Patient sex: M
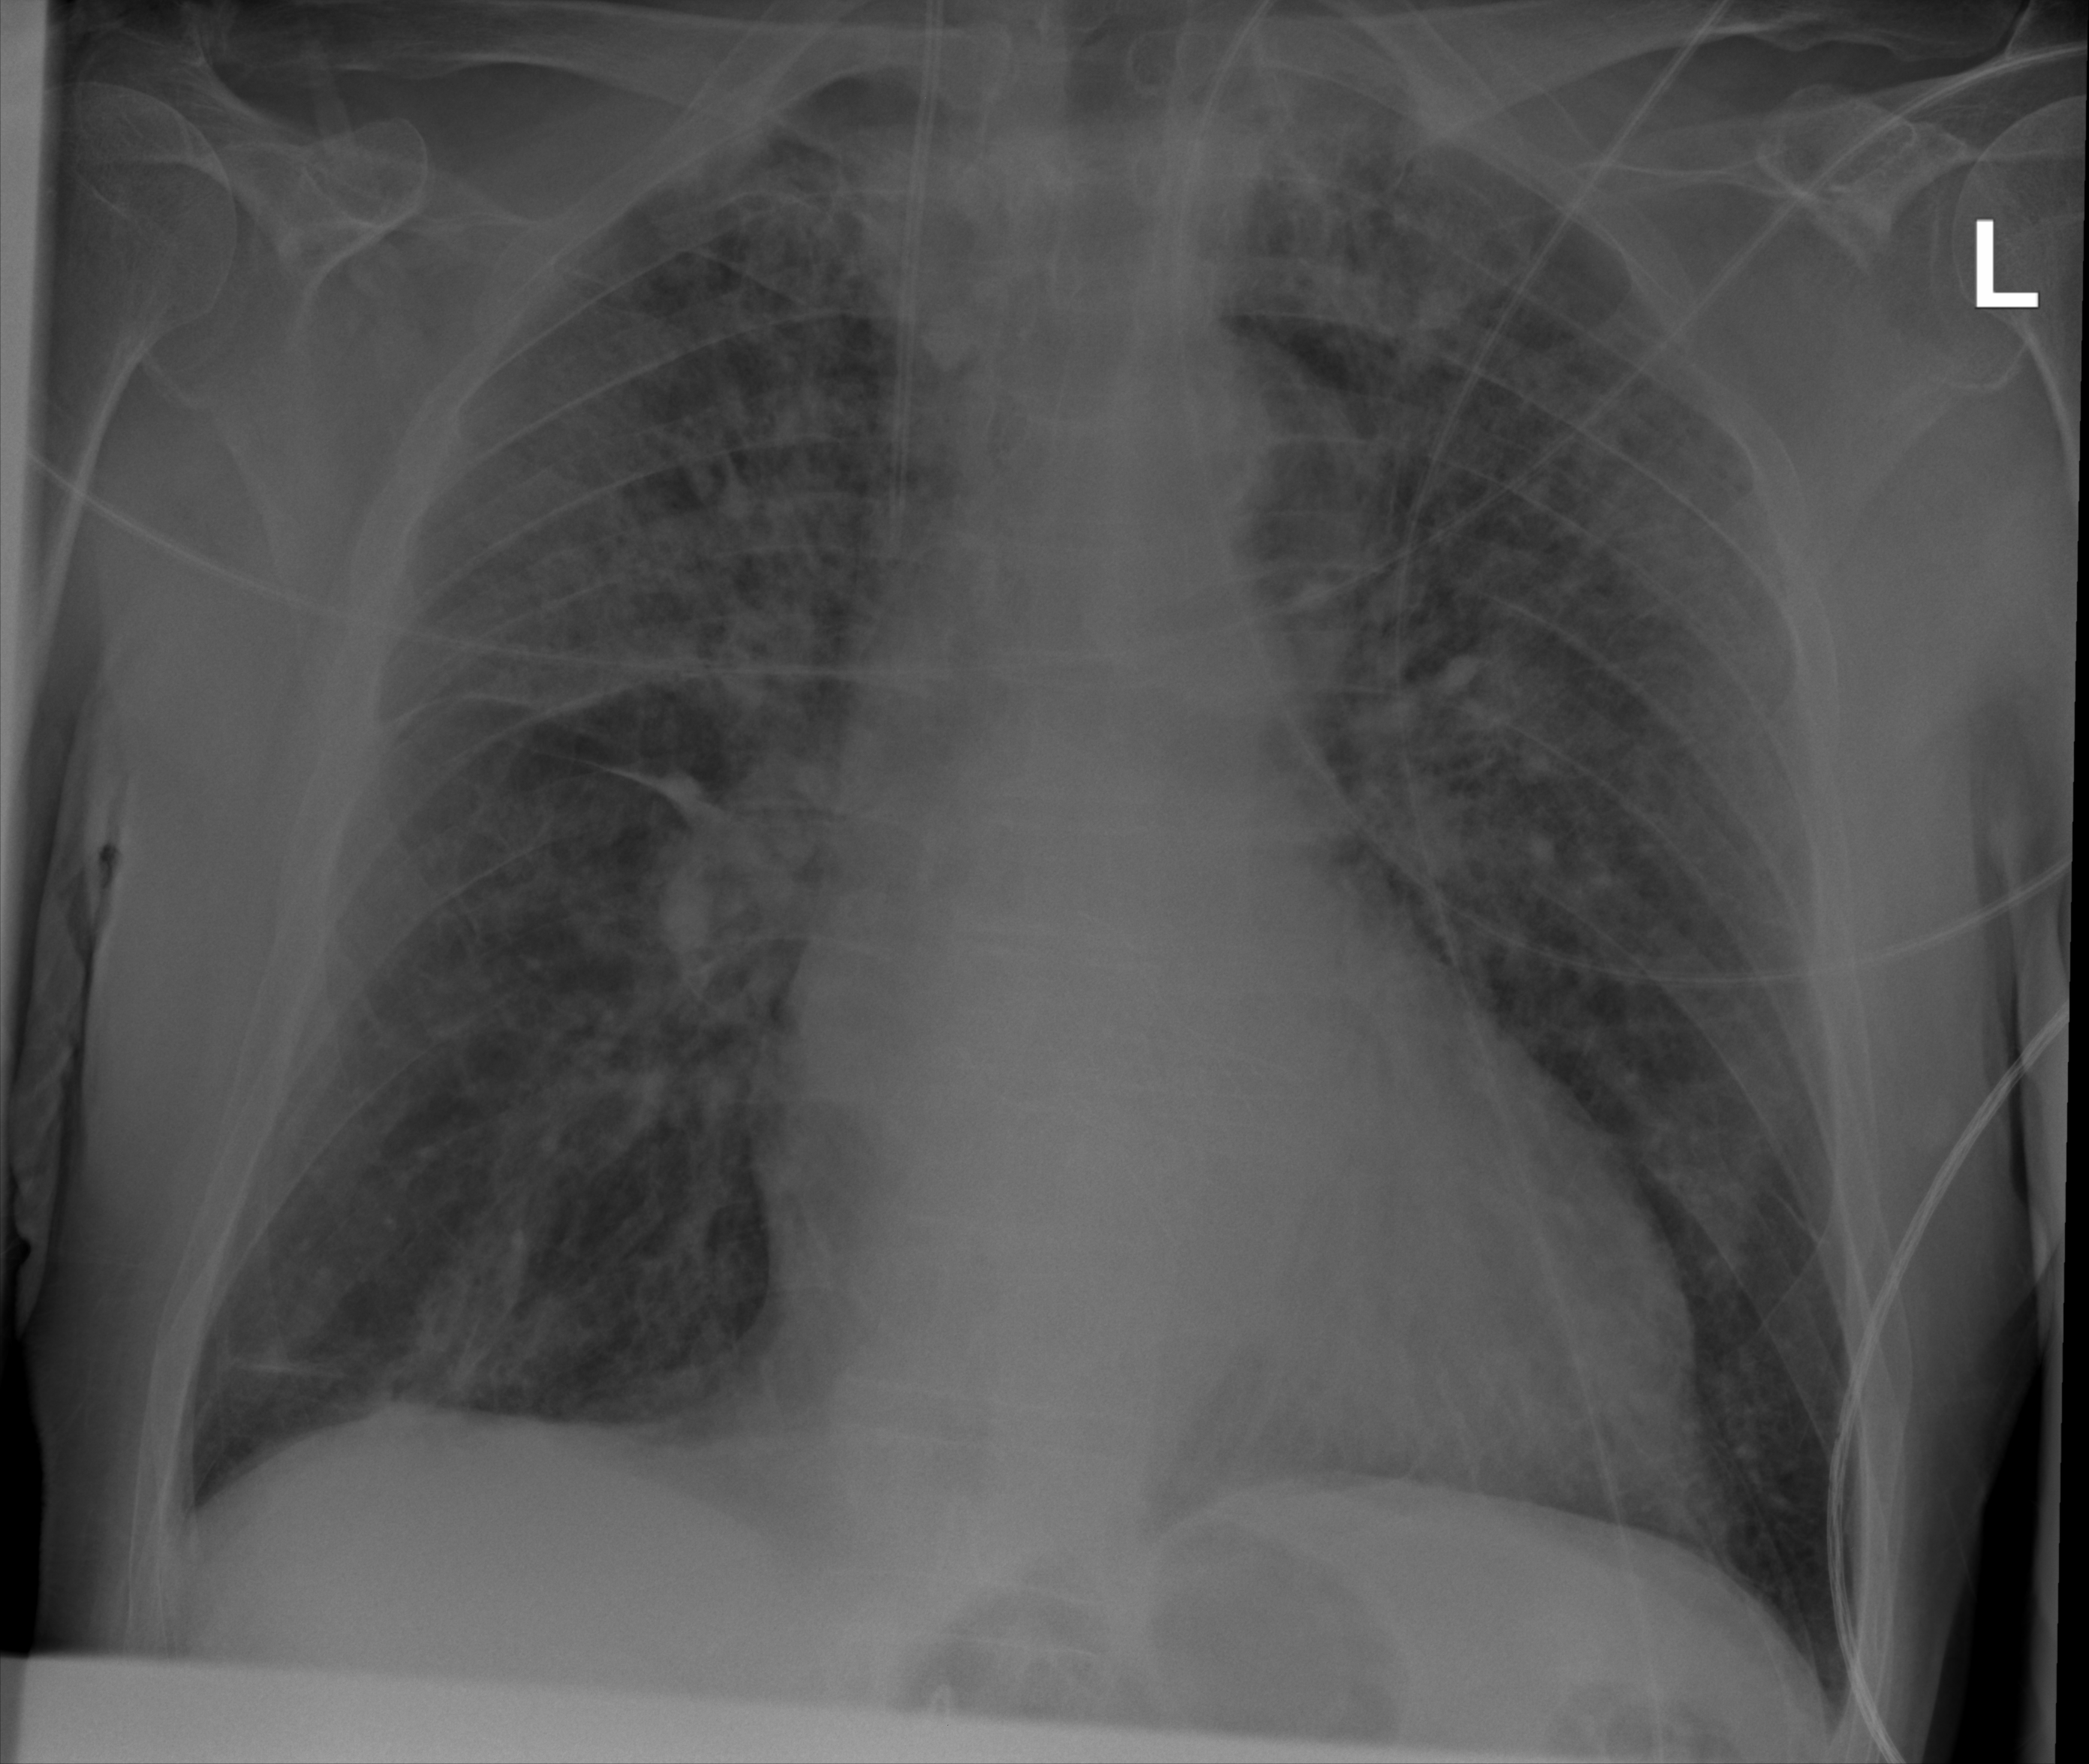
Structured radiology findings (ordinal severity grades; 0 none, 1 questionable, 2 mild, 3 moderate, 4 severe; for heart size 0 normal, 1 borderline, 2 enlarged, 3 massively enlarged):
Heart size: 1
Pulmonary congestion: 3
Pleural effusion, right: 0
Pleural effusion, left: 0
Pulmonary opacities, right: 3
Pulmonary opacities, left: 3
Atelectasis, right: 2
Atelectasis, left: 2